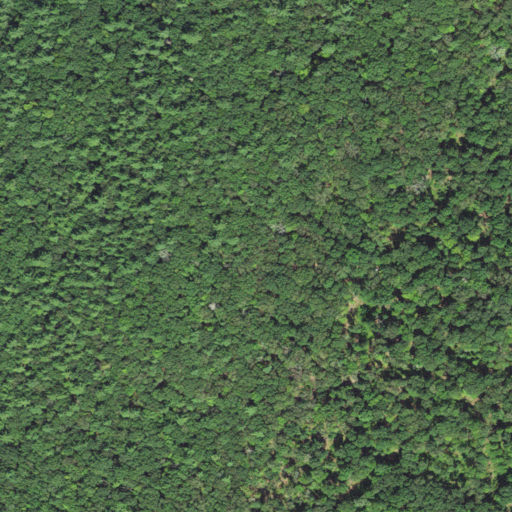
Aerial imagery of ridge(s) in West Virginia named Charley Ridge containing mixed forest, deciduous forest, and evergreen forest